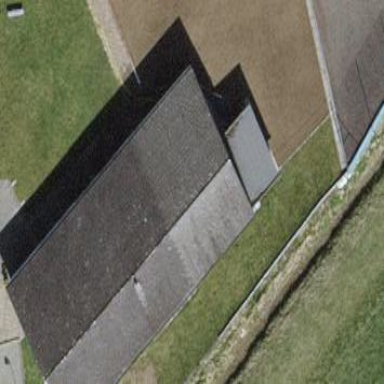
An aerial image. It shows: Building with tiled roof.